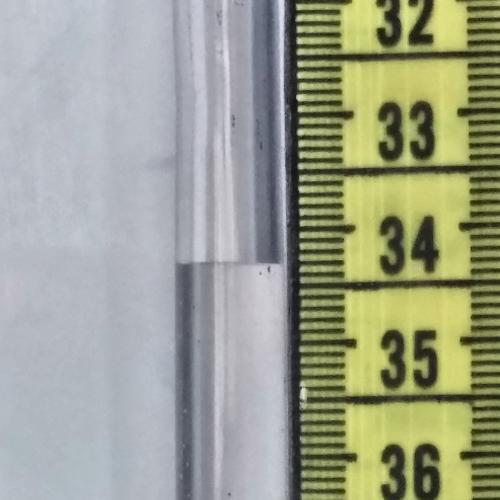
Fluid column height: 34.3 cm